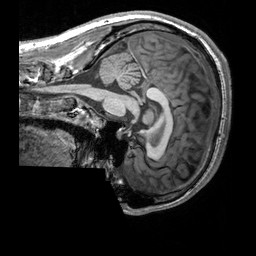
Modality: T1w
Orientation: sagittal
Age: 24
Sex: male
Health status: healthy
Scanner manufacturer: siemens
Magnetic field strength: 3 T
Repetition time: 2.3 s
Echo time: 0.00303 s